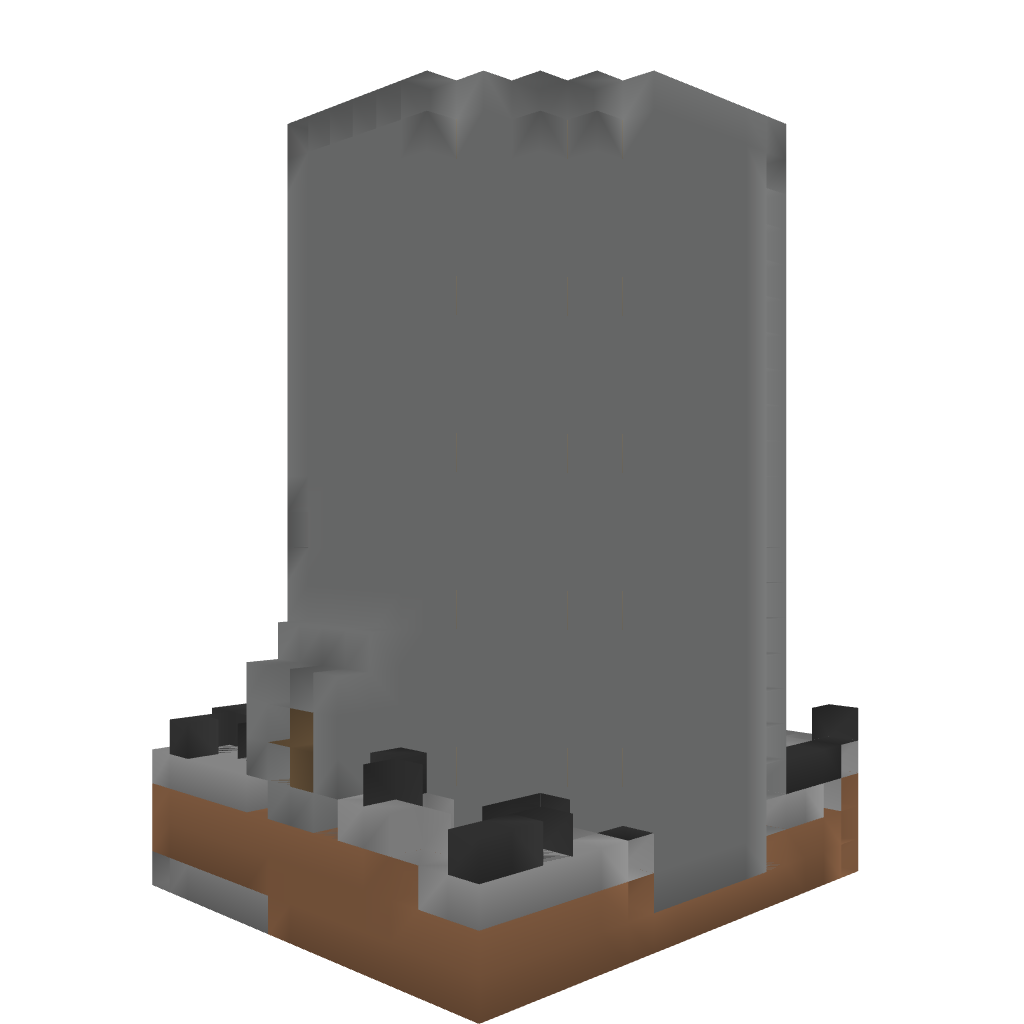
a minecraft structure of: The Tower